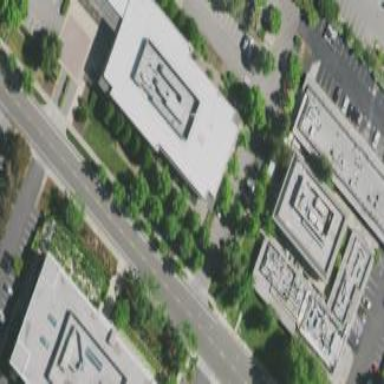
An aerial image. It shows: Commercial building.